Question: Required to output (for print) generated barcodes of selected products in A4 paper format.
I finished all other parts of project, but can't figure out, how can I output, 5x13 table with barcodes. My barcodes are in PNG image format.
1. Is that possible with standard PHP libraries? (I'm using shared hosting, so I can't install additional php libraries.)
2. Which is possible or good for this purpose: to output PDF or HTML? Which is optimal?
3. Any other suggestions?

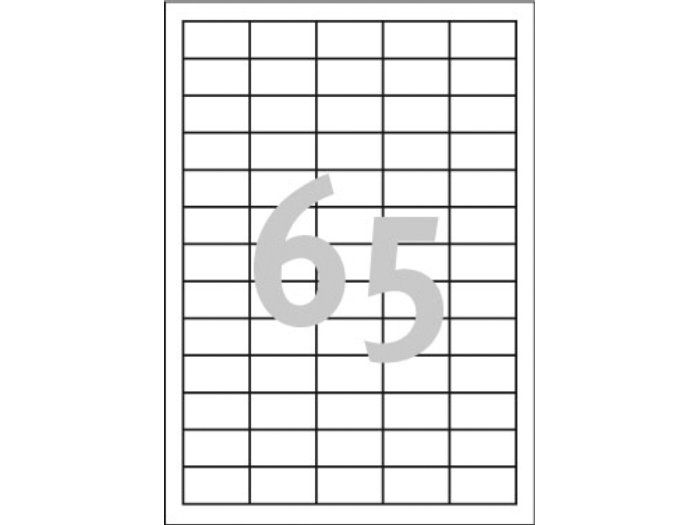
Answer: The size of your table will depend on the resolution.
'''
72 dpi (web) = 595 X 842 pixels
300 dpi (print) = 2480 X 3508 pixels
600 dpi (print) = 4960 X 7016 pixels
'''
PDF would be optimal as there is so much variation in how different browsers render HTML/CSS. You can use a class called <URL> in PHP you could try.